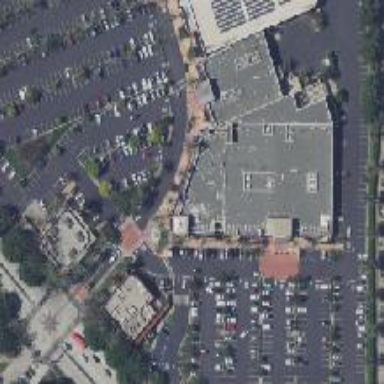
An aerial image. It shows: Supermarket.